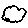
Label: cloud